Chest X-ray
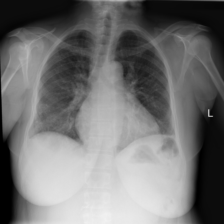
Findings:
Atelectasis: negative
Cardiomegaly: positive
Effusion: negative
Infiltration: negative
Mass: negative
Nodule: negative
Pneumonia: negative
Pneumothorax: negative
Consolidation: negative
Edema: negative
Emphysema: negative
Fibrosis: negative
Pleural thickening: negative
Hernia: negative